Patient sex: F
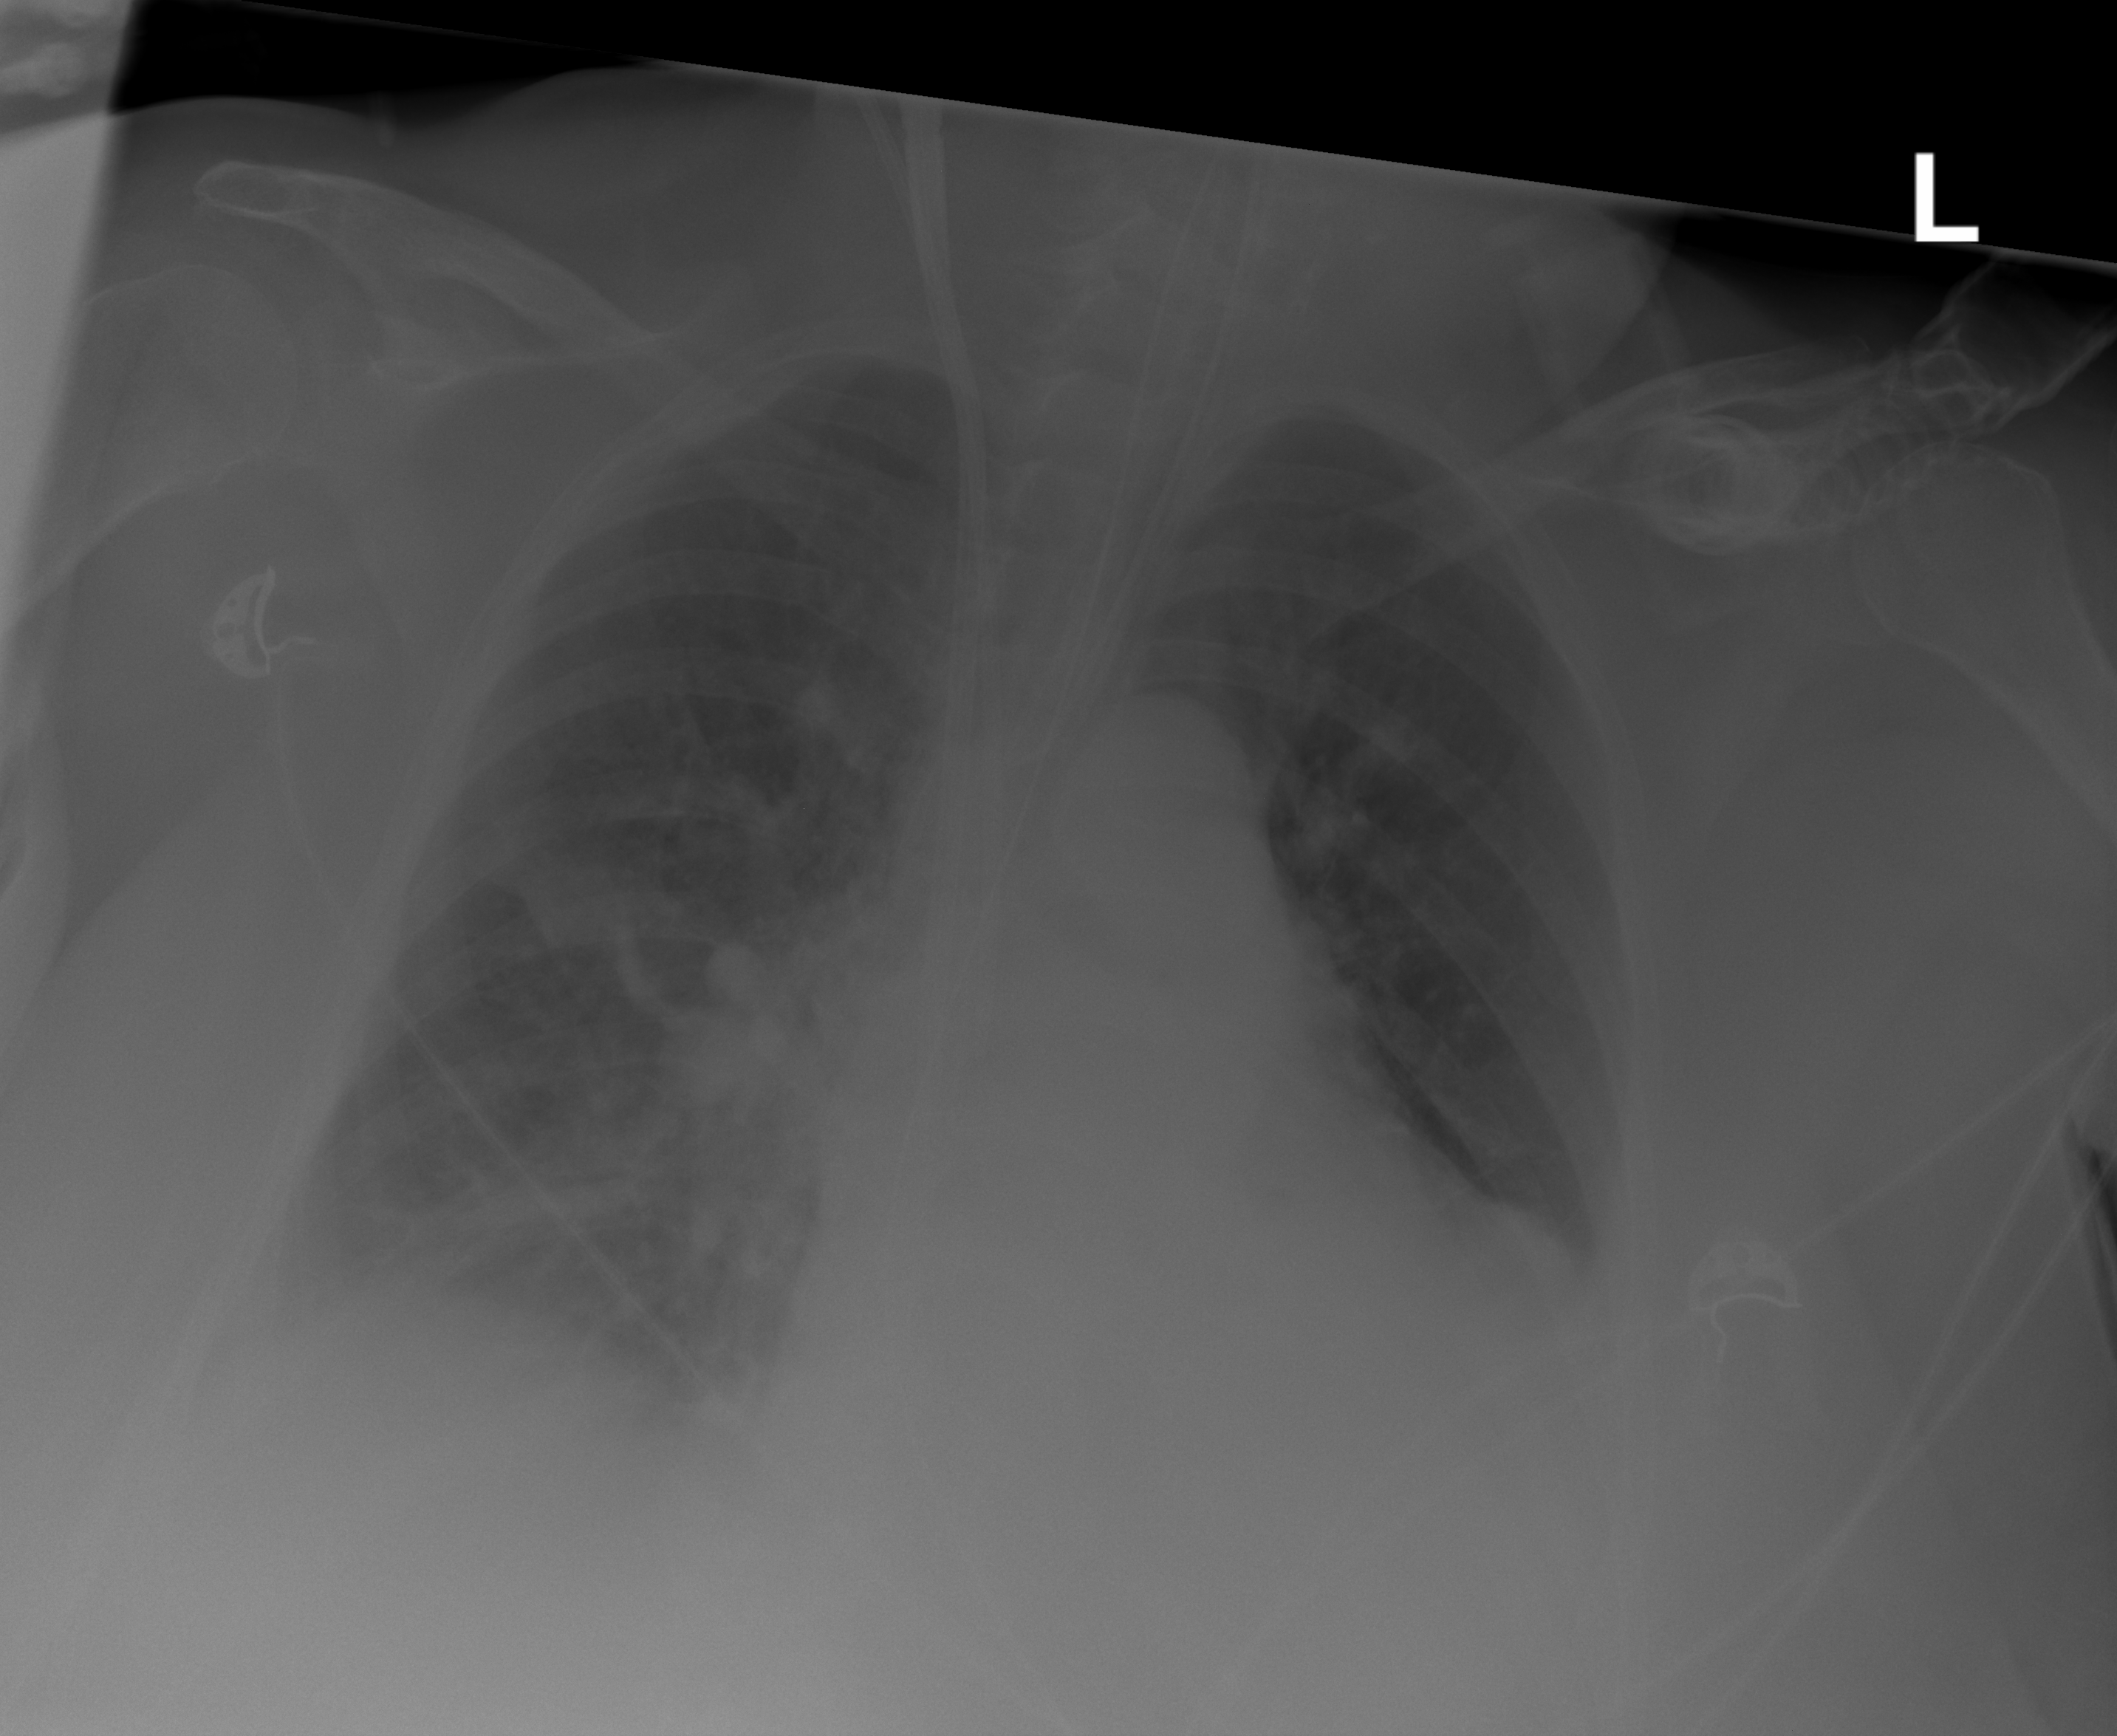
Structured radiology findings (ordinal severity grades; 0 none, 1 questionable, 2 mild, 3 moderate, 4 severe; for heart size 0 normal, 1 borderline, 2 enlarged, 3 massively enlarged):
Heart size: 2
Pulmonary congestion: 2
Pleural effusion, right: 1
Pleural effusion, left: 1
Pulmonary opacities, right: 0
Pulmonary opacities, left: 0
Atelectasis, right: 1
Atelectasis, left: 2